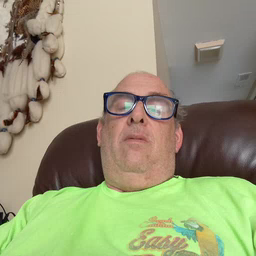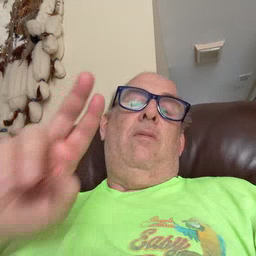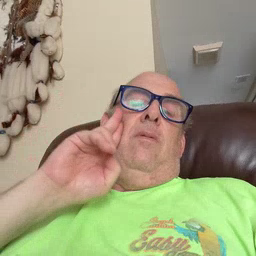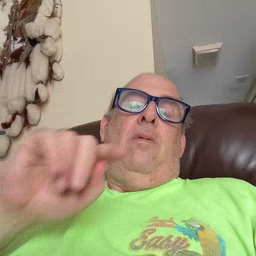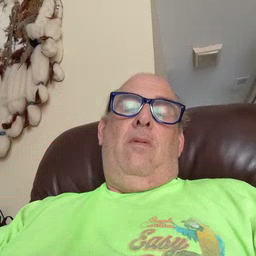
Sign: uncle